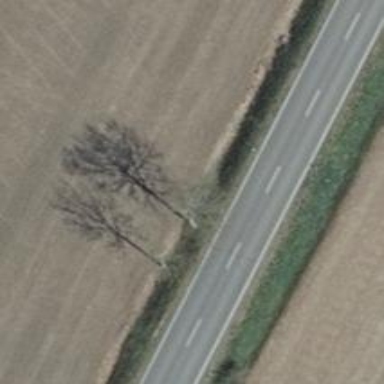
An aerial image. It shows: Deciduous tree with broadleaved leaves.